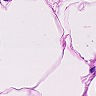
Metastatic tissue present: no